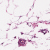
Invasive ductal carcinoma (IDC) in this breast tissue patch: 0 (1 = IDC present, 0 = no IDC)